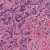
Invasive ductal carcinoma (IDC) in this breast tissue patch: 1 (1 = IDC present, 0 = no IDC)